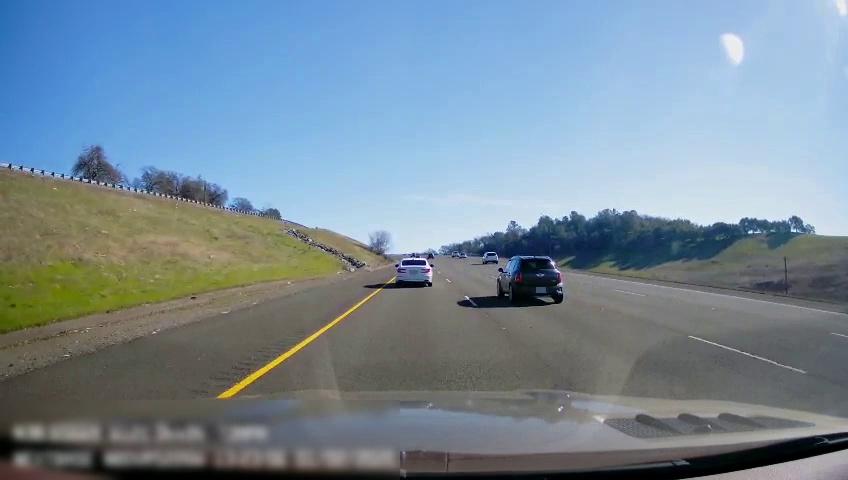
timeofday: Day
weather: Sunny
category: Drivable Space
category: Vehicles | SUV
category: Vehicles | Car
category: Vehicles | SUV
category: Lanes | Current Lane
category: Lanes | Current Lane
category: Lanes | Alternate Lane
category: Lanes | Alternate Lane
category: Lanes | Alternate Lane